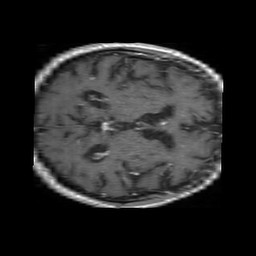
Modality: T1w
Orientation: axial
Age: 88
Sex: male
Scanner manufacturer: philips
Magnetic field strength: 1.5 T
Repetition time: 0.6785 s
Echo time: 0.012 s